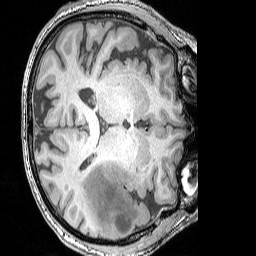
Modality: T1w
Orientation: axial
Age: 61
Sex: male
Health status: ill
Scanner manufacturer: siemens
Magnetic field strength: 3 T
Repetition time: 1.75 s
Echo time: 0.00418 s